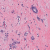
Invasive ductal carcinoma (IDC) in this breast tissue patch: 1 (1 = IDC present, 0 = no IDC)